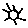
Label: sun